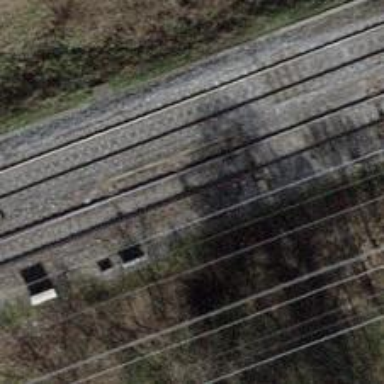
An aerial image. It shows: Railway siding with one electrified track and contact line for powering the train.